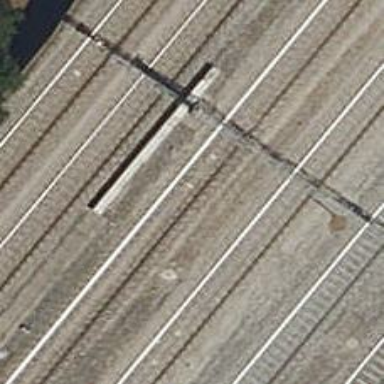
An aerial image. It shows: Railway with electrified contact lines running on embankment.